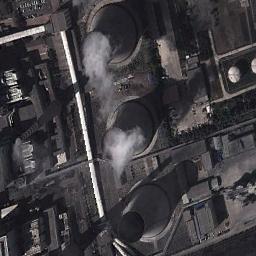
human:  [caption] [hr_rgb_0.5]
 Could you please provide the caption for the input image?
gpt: There are many buildings next to the thermal power station .

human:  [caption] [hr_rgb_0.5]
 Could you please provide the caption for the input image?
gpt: The thermal power station is next to some buildings with white mist above .

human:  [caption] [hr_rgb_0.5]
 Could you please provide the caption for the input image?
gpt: In the thermal power station there are neatly planned factories, Three cooling towers and two steaming .

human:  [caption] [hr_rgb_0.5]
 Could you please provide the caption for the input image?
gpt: There are five thermal power stations in this industrial area .

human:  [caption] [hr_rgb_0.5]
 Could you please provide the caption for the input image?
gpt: There are three chimneys on the thermal power station .